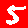
Digit: 5